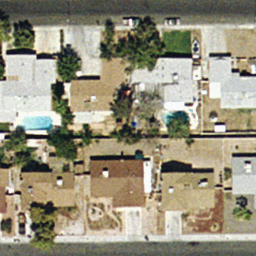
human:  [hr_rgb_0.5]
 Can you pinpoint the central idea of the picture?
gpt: medium residential